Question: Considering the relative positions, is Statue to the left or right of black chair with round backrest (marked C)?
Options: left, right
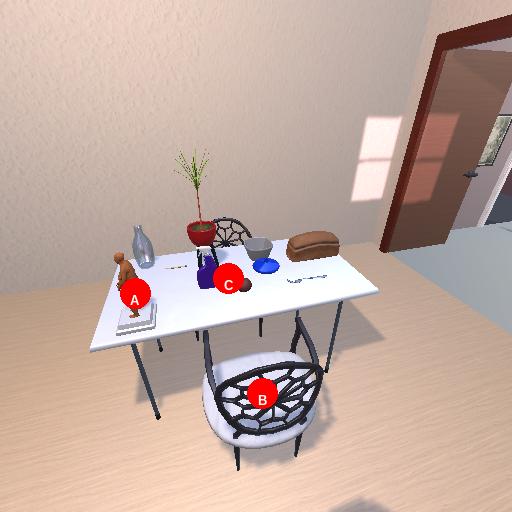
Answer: left